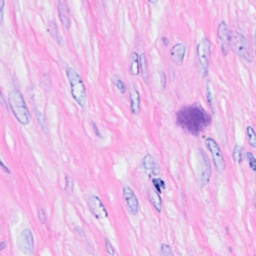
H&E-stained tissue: Breast